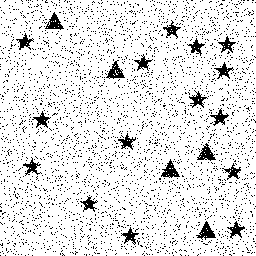
Squares: 0
Triangles: 5
Stars: 15
Total shapes: 20